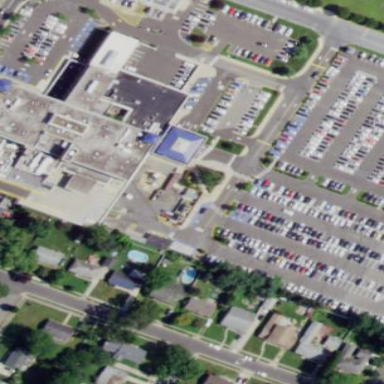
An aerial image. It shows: Hospital.